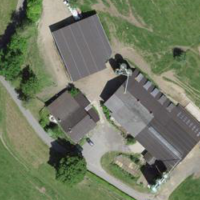
EUNIS habitat code: 24
Species observed at this site:
Galanthus nivalis
Veronica persica